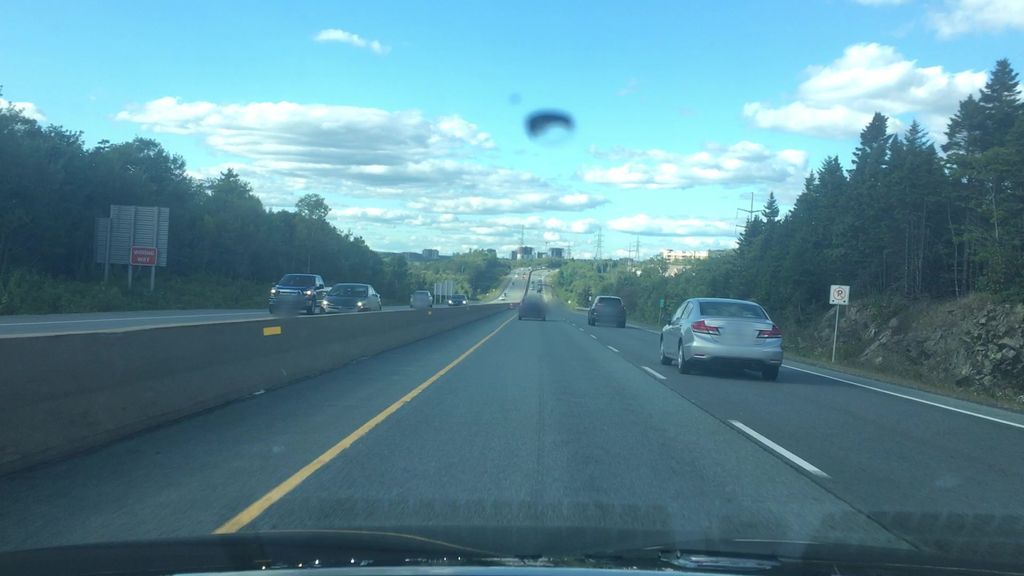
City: halifax